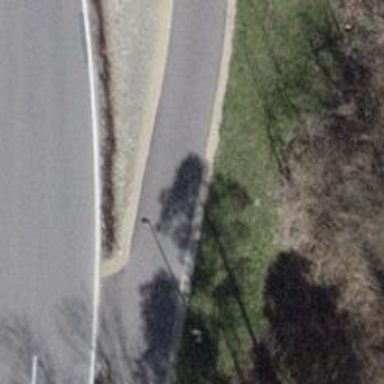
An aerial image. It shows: Crossing on asphalt cycleway.